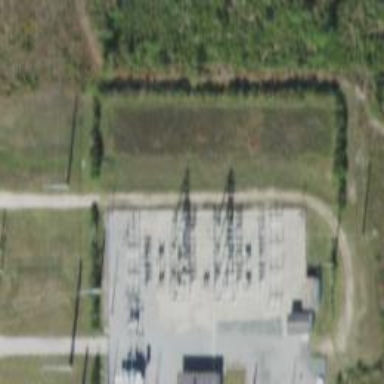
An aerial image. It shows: Switch for power supply.